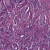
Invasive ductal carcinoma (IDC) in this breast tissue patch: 1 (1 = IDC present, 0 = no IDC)